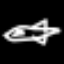
Label: airplane